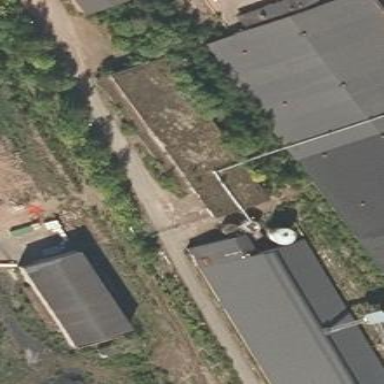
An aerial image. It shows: Industrial building with grey gabled roof.